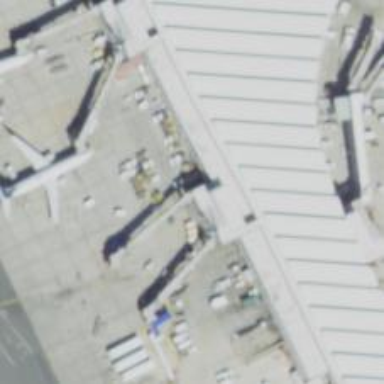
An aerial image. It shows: Airport gate.